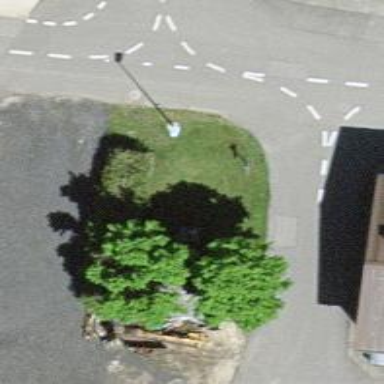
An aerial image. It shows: Wayside cross with historic significance.